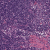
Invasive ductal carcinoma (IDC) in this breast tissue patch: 0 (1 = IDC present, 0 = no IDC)